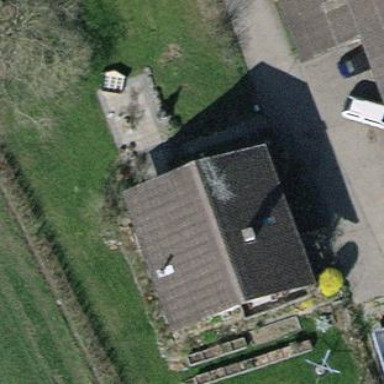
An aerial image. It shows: Farm building.